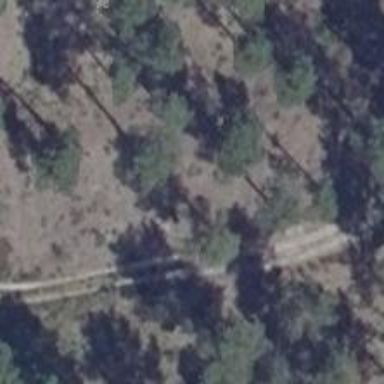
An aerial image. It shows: Sandy track road with grade 4 track type.